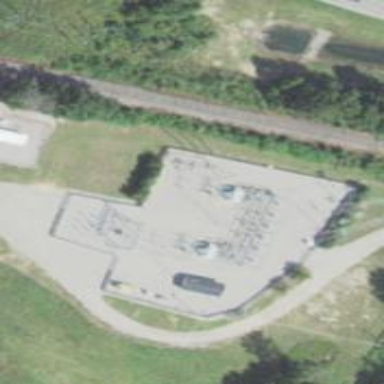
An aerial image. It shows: Distribution level power substation.